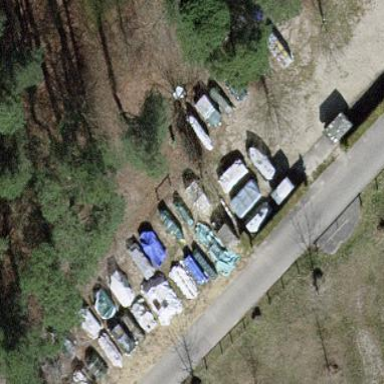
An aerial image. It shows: Camp pitch suitable for caravans.